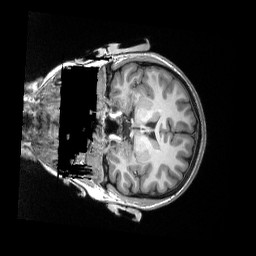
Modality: T1w
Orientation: coronal
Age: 24
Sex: female
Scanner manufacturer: siemens
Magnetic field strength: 3 T
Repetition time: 2.3 s
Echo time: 0.00298 s